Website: macys
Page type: customer-info-address
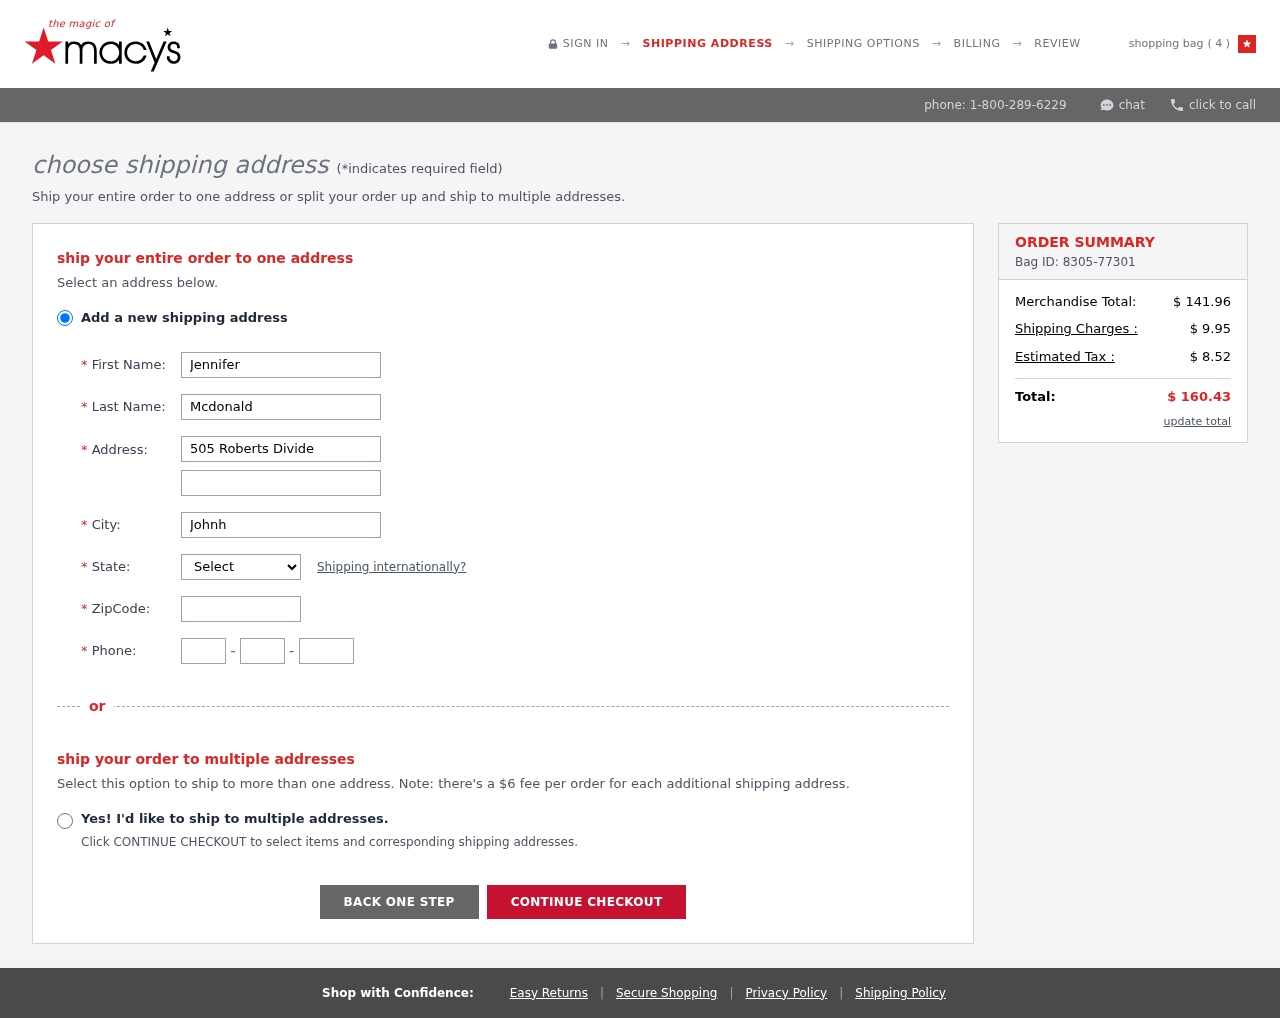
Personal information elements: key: PII_CITY
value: Johnhaven
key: PII_FIRSTNAME
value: Jennifer
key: PII_LASTNAME
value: Mcdonald
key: PII_PHONE_AREA
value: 779
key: PII_PHONE_PREFIX
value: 761
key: PII_PHONE_SUFFIX
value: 8192
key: PII_POSTCODE
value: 44960
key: PII_STATE_ABBR
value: VI
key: PII_STREET
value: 505 Roberts Divide
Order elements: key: ORDER_NUM_ITEMS
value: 4
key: ORDER_ID
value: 8305-77301
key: ORDER_SUBTOTAL
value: $ 141.96
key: ORDER_SHIPPING_COST
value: $ 9.95
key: ORDER_TAX
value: $ 8.52
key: ORDER_TOTAL
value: $ 160.43